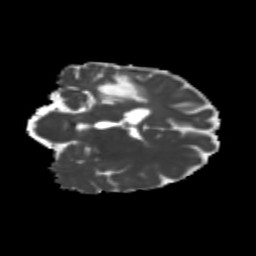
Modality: MD
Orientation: coronal
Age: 42
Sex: male
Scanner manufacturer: siemens
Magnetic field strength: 3 T
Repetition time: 3.839 s
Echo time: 0.071 s